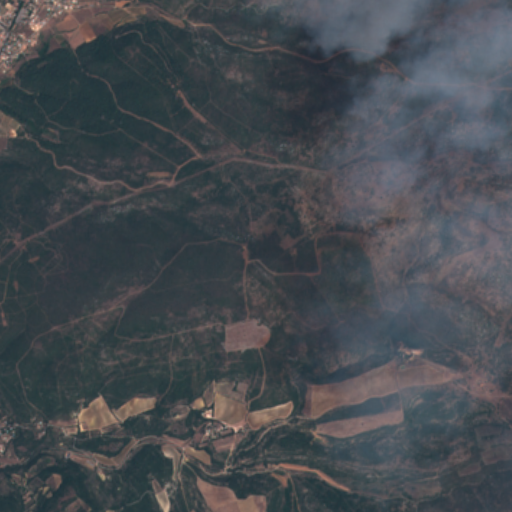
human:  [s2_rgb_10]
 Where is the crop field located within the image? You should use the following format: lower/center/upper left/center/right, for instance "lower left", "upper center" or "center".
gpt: The crop field is located in the lower of the image.
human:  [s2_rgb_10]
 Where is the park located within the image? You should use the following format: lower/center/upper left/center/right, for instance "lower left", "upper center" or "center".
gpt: The park is located in the upper left of the image.
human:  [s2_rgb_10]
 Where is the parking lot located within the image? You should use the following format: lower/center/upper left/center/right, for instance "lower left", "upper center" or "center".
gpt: The parking lot is located in the upper left of the image.
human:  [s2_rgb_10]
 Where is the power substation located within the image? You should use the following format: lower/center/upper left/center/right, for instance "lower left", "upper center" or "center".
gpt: The power substation is located in the upper left of the image.
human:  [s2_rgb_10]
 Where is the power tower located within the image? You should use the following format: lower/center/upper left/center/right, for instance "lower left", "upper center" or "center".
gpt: The power tower is located in the upper of the image.
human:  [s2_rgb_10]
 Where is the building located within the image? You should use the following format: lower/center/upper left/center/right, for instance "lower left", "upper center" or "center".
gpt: There is no building in the image.